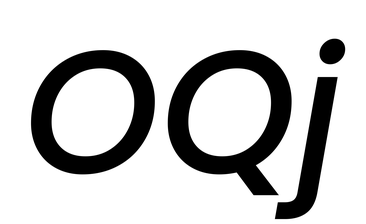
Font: Poppins-MediumItalic